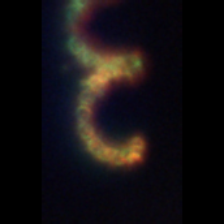
Taxon: Chaetoceros
Group: Diatoms